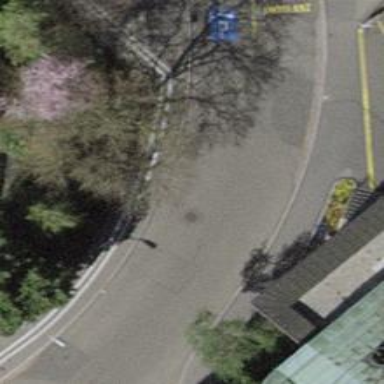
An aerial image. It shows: Residential road with asphalt surface. There are sidewalks on both sides of the road.